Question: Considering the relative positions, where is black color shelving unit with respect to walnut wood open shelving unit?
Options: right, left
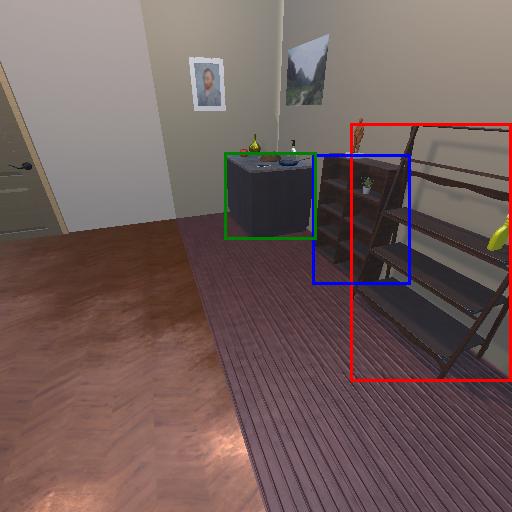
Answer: right